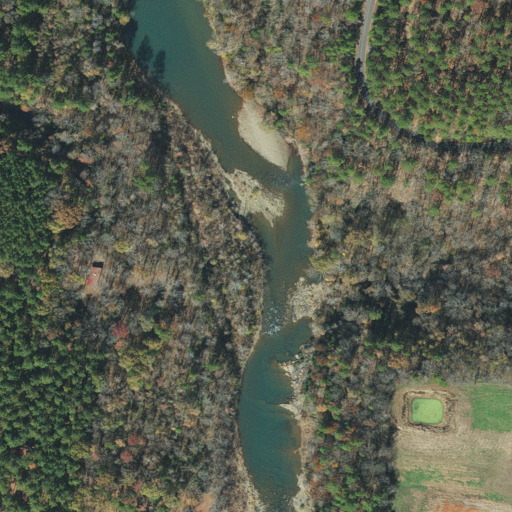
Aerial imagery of valley in Arkansas named Rough Hollow containing deciduous forest, evergreen forest, open water, open development, herbaceous wetlands, pasture, woody wetlands, low intensity development, mixed forest, and medium intensity development